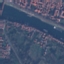
Land use / land cover: River